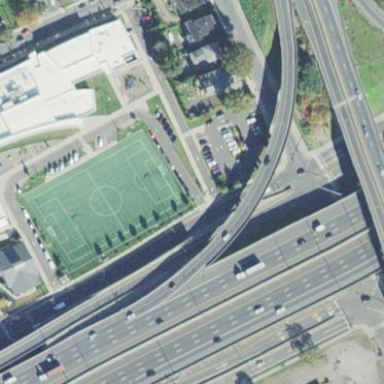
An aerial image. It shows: Soccer pitch for leisureland activities.